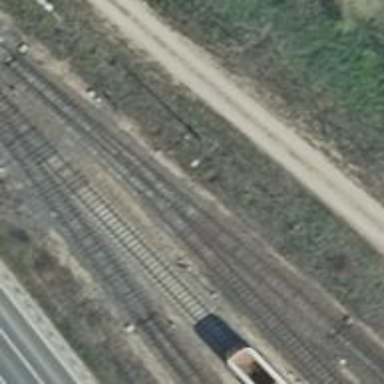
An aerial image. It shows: Railway spur junction.